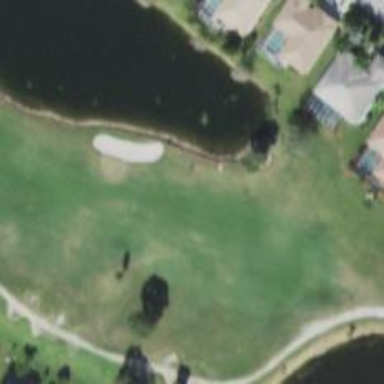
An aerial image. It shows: Golf hole.